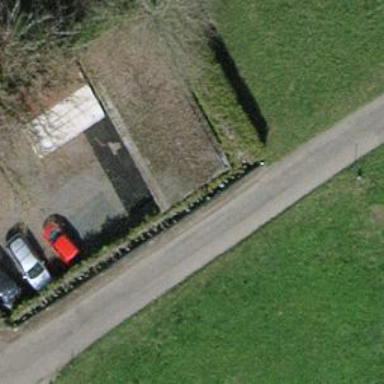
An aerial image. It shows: Hedge acting as barrier.